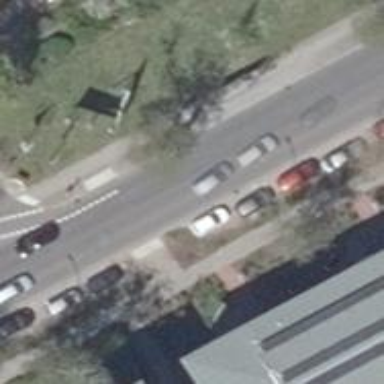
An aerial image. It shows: Public transport stop position.